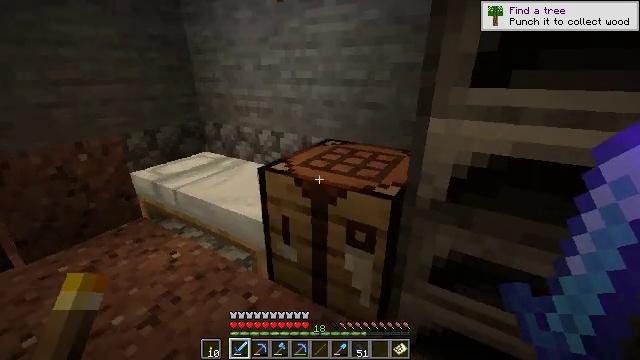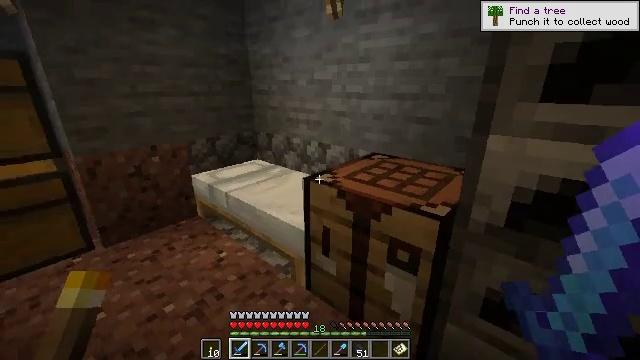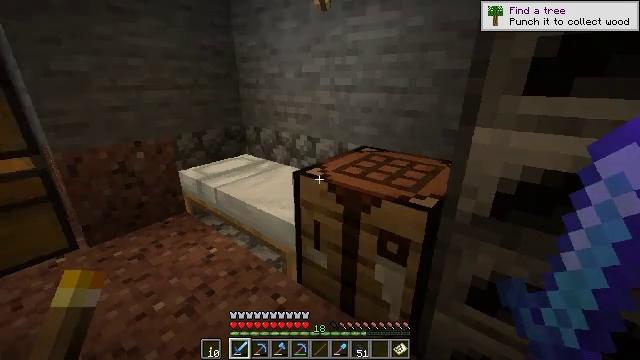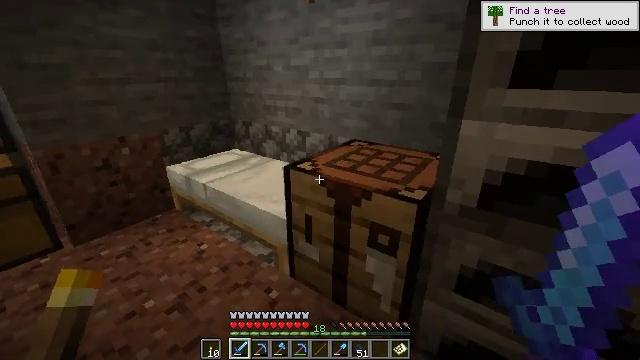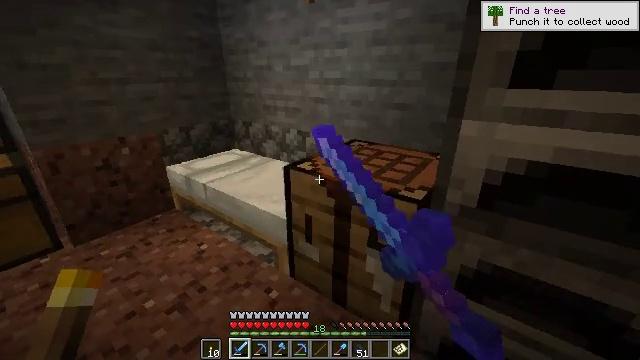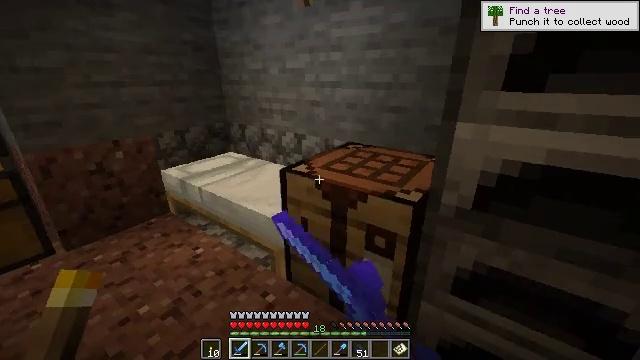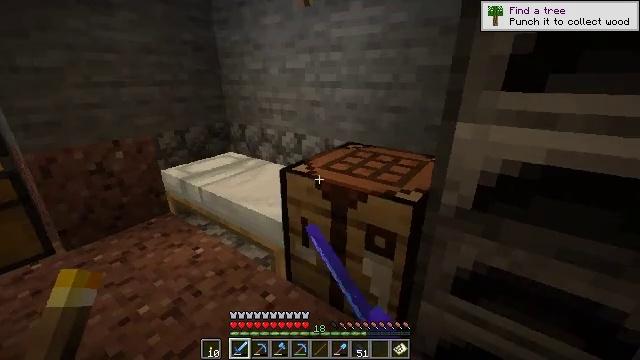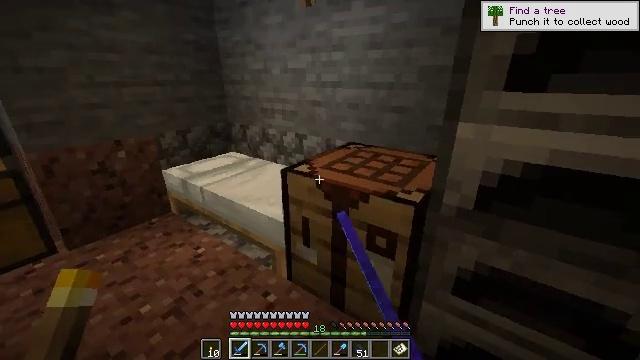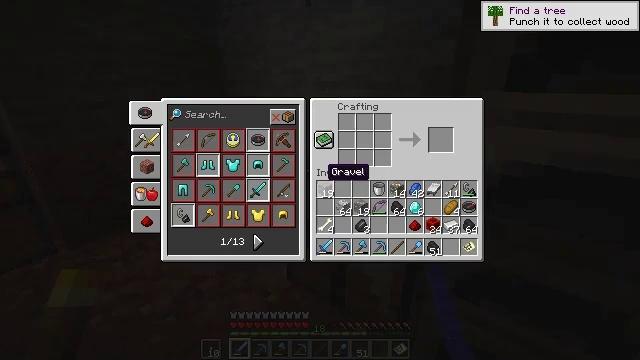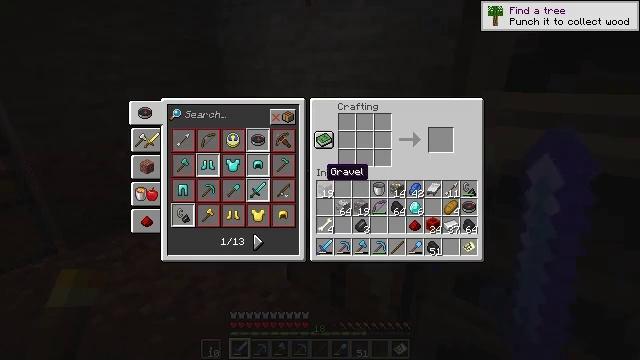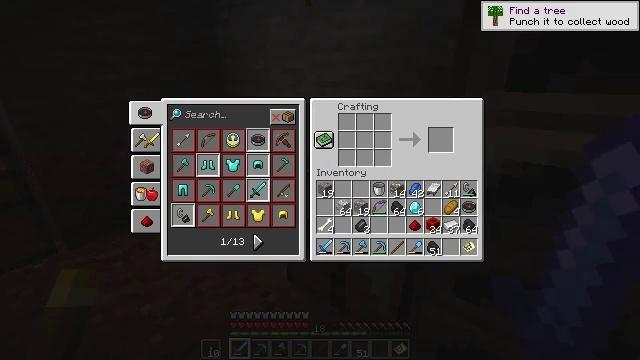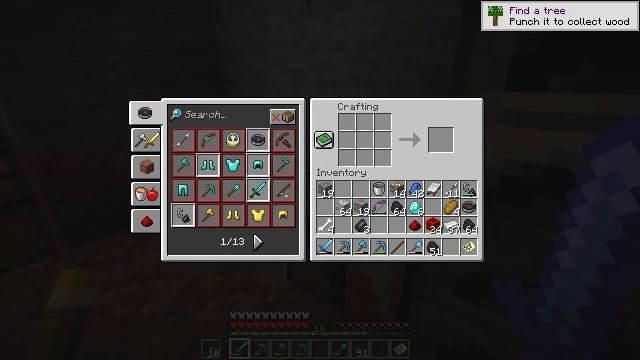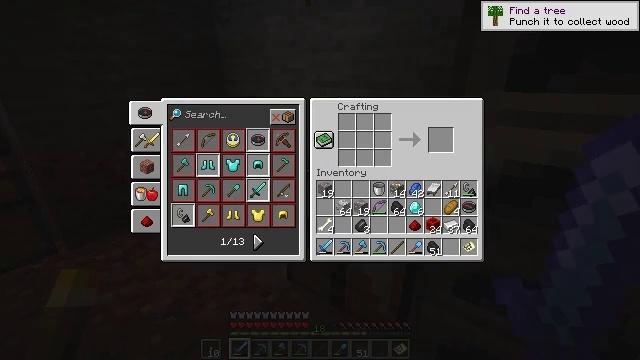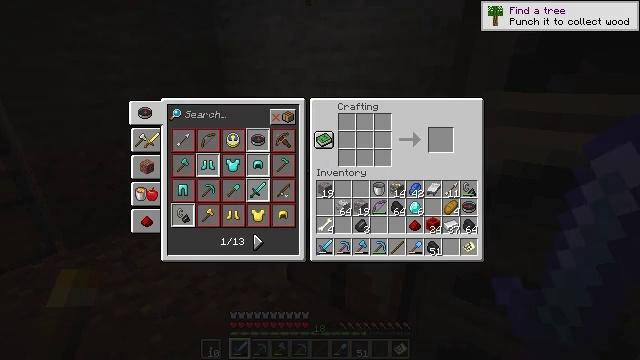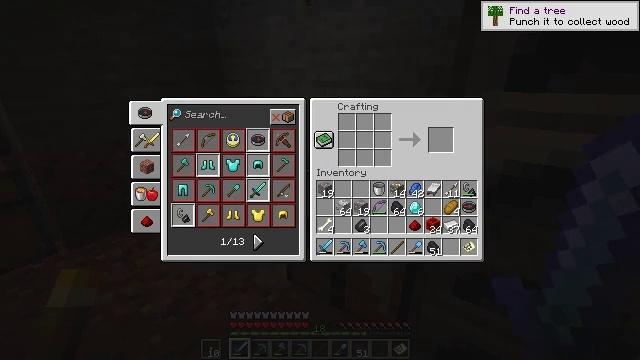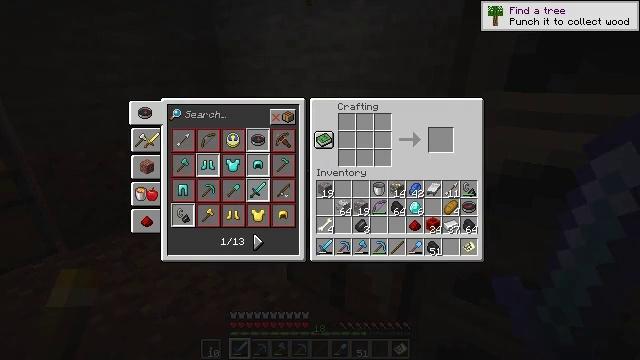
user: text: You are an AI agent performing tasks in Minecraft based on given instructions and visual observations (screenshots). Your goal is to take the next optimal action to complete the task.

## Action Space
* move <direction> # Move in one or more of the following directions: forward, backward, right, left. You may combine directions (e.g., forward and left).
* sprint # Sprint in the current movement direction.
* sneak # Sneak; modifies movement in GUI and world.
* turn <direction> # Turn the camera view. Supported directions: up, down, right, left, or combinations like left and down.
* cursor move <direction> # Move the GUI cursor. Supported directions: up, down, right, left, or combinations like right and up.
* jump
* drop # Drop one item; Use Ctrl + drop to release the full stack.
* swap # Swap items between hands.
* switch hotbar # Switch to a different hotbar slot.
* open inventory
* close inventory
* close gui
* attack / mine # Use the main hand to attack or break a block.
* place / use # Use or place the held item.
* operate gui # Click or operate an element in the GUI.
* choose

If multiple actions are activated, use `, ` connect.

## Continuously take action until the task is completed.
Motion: motion action
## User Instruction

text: Get a coal block by crafting in a crafting table.
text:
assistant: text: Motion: turn left and up
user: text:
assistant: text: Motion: turn right and down
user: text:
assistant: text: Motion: turn right and down, use / place
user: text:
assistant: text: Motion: use / place
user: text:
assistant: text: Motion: use / place
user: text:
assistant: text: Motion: no_op
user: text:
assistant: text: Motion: no_op
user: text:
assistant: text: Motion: open gui
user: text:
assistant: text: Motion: no_op
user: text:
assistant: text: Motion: cursor move left
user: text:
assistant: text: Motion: no_op
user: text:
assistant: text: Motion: no_op
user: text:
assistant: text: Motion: no_op
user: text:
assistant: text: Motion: no_op
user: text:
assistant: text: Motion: no_op
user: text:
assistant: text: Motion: cursor move right
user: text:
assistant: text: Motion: cursor move down
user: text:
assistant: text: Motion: cursor move left and down
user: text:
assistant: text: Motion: cursor move left and down
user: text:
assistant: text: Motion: no_op
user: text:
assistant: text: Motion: no_op
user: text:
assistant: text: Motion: no_op
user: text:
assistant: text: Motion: no_op
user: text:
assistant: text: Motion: operate gui
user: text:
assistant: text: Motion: operate gui
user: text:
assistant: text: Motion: cursor move left, operate gui
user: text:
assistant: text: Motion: cursor move left
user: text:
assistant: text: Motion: operate gui
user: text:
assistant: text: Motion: operate gui
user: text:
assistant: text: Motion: operate gui